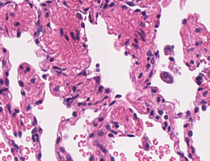
Tumor epithelial tissue: no
Tumor-associated stroma tissue: no
Normal tissue: yes